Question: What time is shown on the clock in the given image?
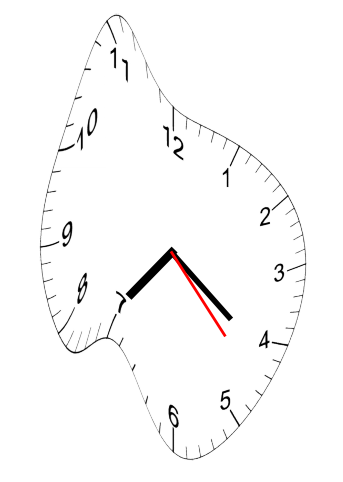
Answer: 07:21:23